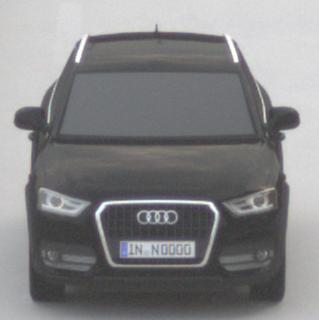
Make: Audi
Model: Q3 1.4 TFSI
Detailed model: Q3 (8U)
Model produced from: 2013/07
Model produced until: 2014/10
Doors: 5
Color: black
Road condition: dry road
Daytime: morning or afternoon
Contrast: low contrast